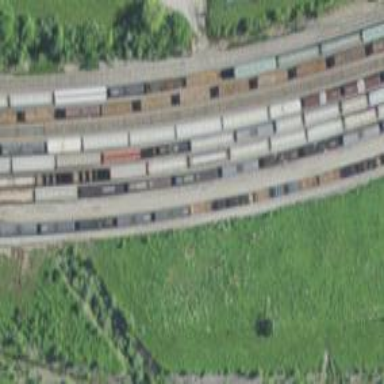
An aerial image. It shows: Railway yard in service.